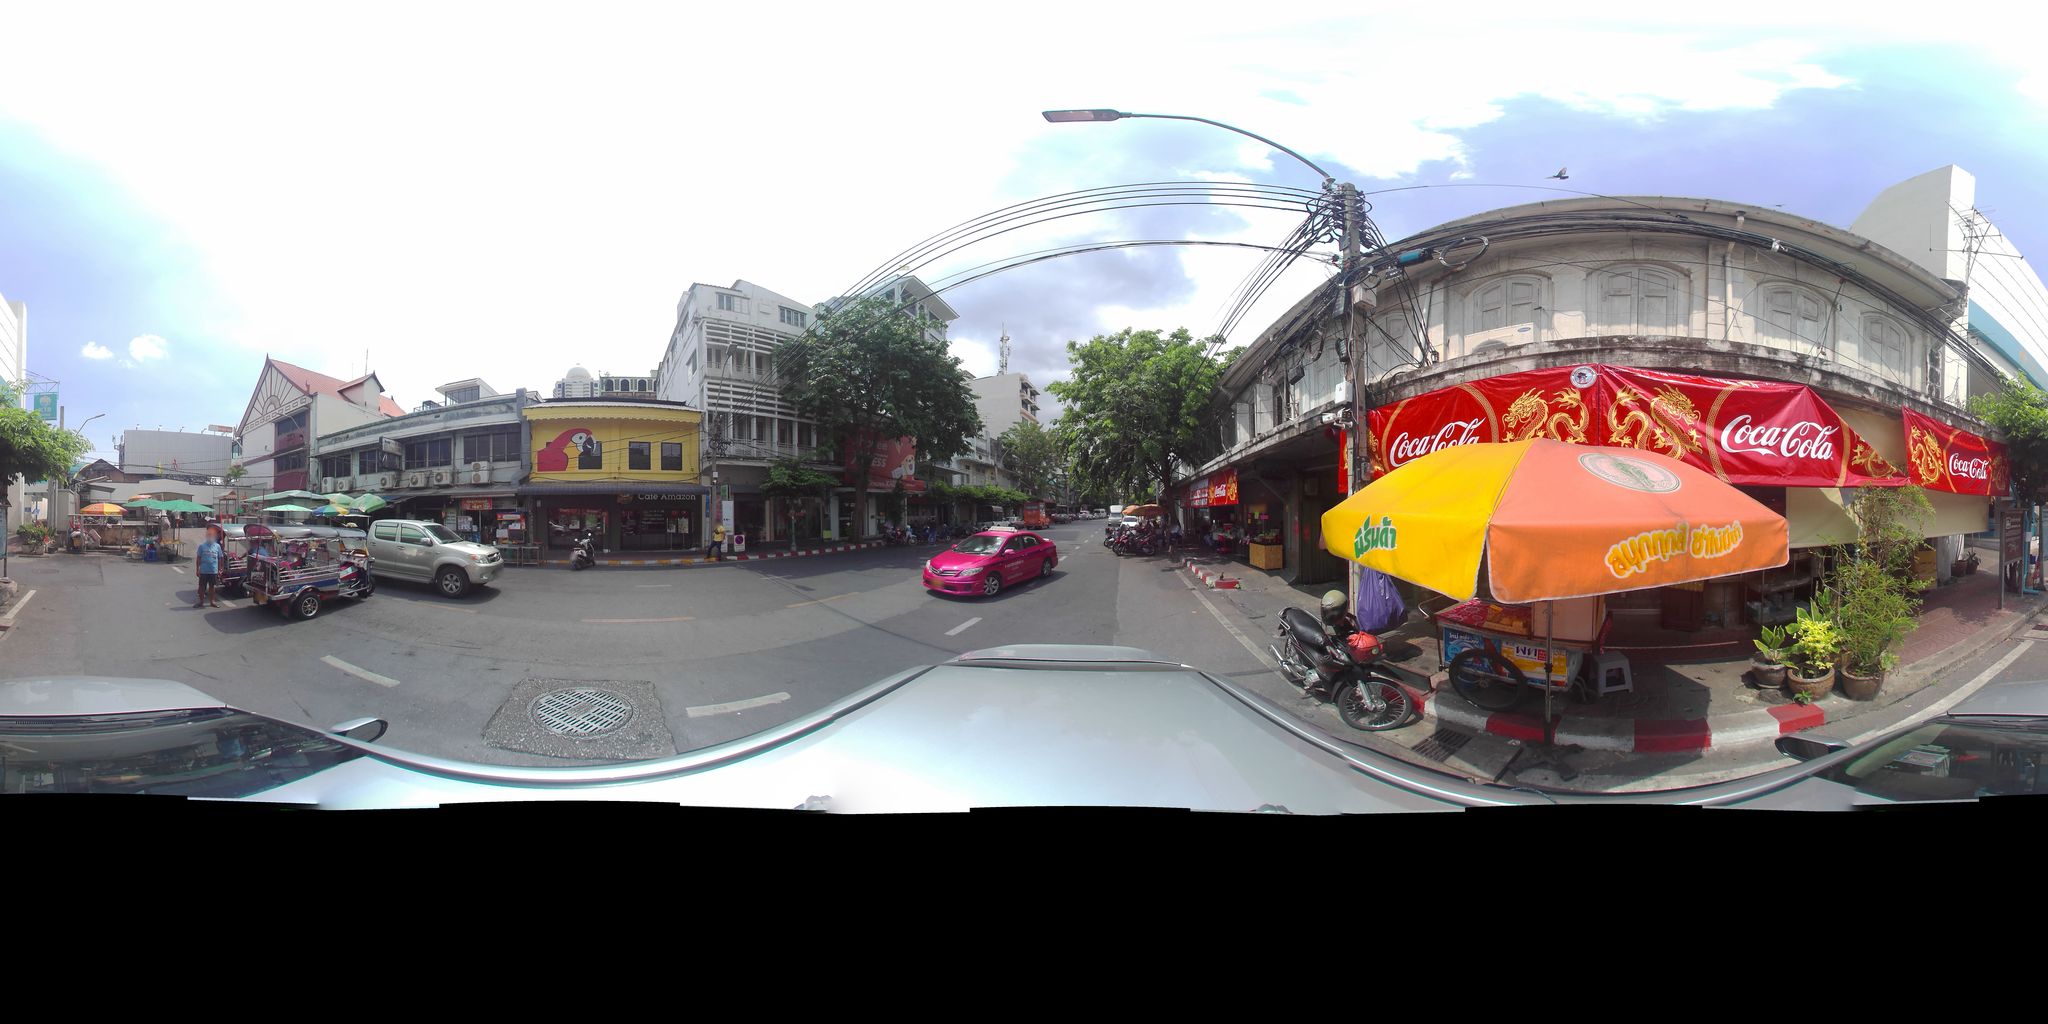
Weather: clear
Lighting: day
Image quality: good
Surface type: driving surface
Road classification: footway, tertiary
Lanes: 4
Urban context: urban centre
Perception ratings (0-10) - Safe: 1.21, Lively: 8.5, Beautiful: 3.73, Boring: 0.83, Depressing: 7.35, Wealthy: 5.91